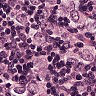
Metastatic tissue present: yes